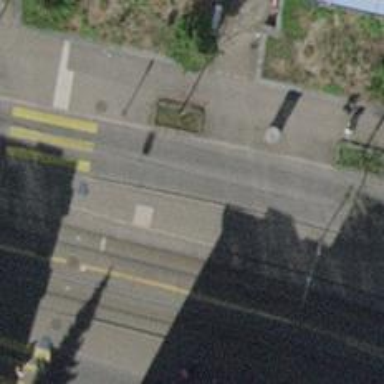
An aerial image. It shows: Tram stop with public transport stop position for trams.